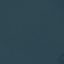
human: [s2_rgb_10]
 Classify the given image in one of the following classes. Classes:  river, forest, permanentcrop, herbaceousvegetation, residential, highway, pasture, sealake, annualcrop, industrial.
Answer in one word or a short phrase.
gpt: SeaLake